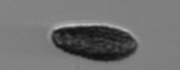
Label: Pseudochattonella_farcimen